RGB frame:
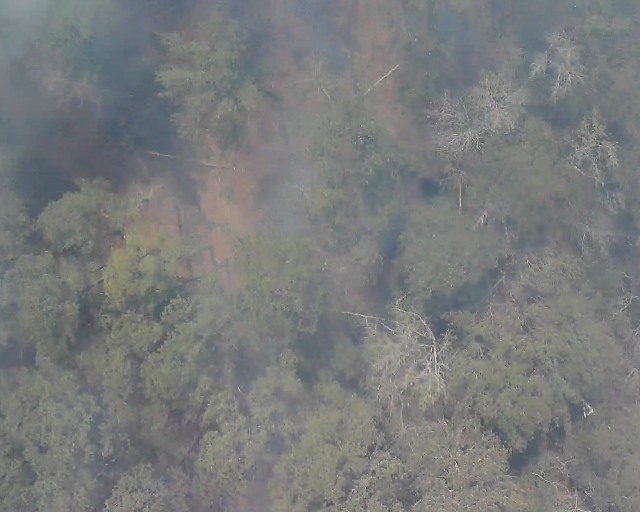
Thermal frame:
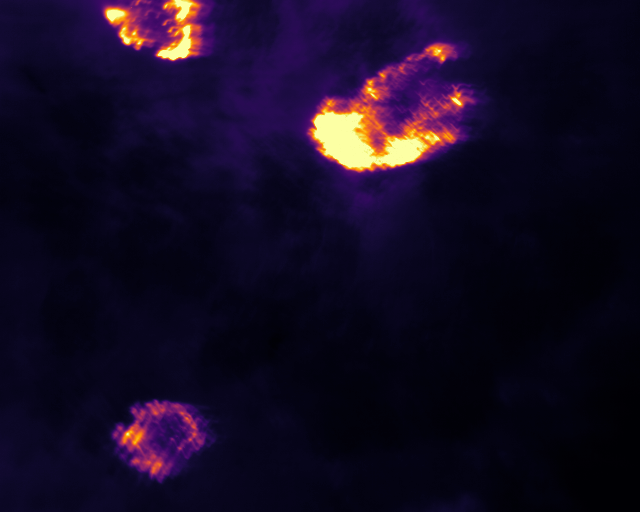
Captured: 2026-02-26 02:28:53
Pixels at or above 80 °C: 12453 (fraction of frame: 0.038)